Question: While testing, I noticed something strange with <URL>.
When I was rounding negative numbers close to '0' ('-0.1', '-0.01', etc), the return value in my console would be '-0' rather than '0'. Even stranger, if I were to set that same value to an element's text, the element would display '0', instead of '-0'.
DEMO:
<URL>

Can anyone explain why this occurs? Any help would be greatly appreciated!
Also, I am using .
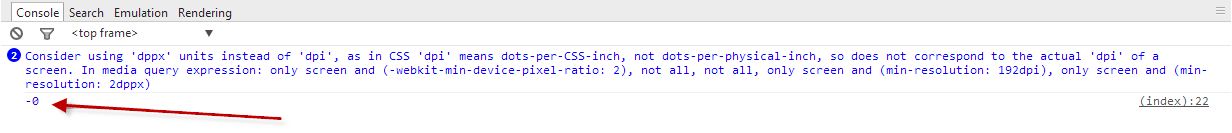
Answer: The kind of numbers JavaScript uses (IEEE-754 double-precision floating point) have the concept of both "positive" and "negative" zero.
The next highest integer to '-0.1' is '-0'. "Highest" in this case means "toward positive infinity."
From <URL>:
> If 'x' is less than '0' but greater than or equal to '-0.5', the result is '-0'.
'-0' and '+0' are both as just '0' when converted to string. For instance:
'''
console.log(-0) // 0 or -0 depending on what console you use
console.log(String(-0)) // 0 (always)
'''